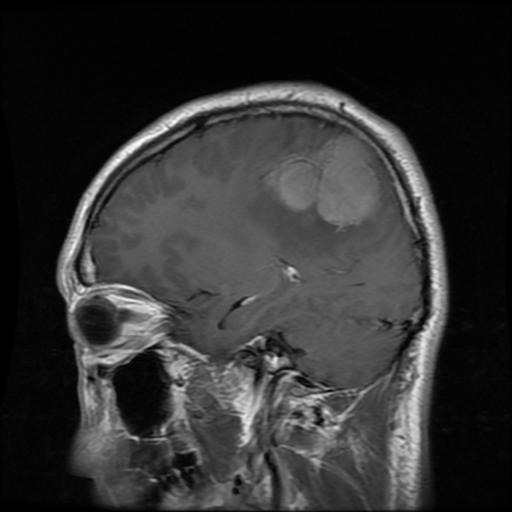
Label: meningioma